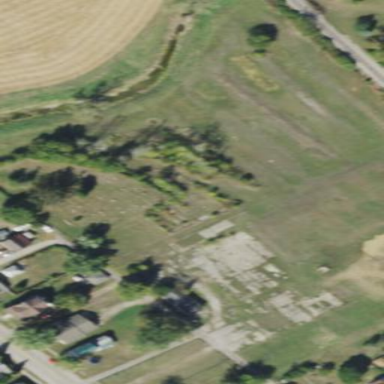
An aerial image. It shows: Cemetery.